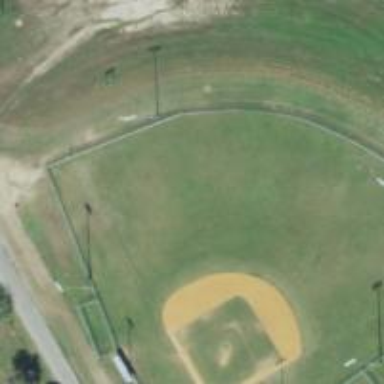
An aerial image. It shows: Baseball pitch for leisure land activities.